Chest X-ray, AP view. Patient: 26 years old, sex M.
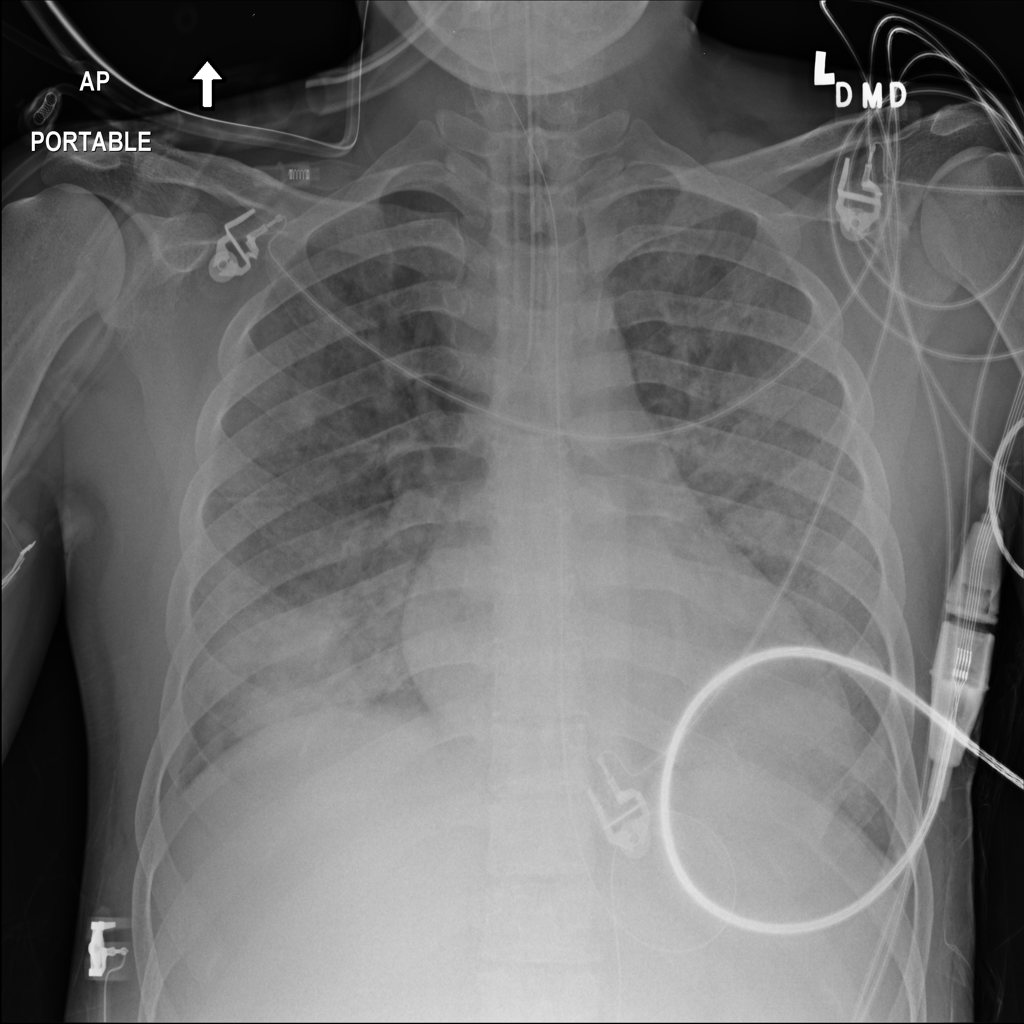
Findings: Infiltration, Mass